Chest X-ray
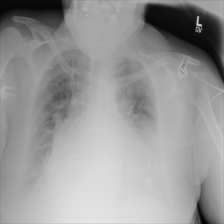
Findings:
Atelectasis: negative
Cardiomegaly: positive
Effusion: negative
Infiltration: negative
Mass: negative
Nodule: negative
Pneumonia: negative
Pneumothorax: negative
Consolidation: negative
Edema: negative
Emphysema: negative
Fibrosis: negative
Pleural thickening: negative
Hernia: negative